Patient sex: F
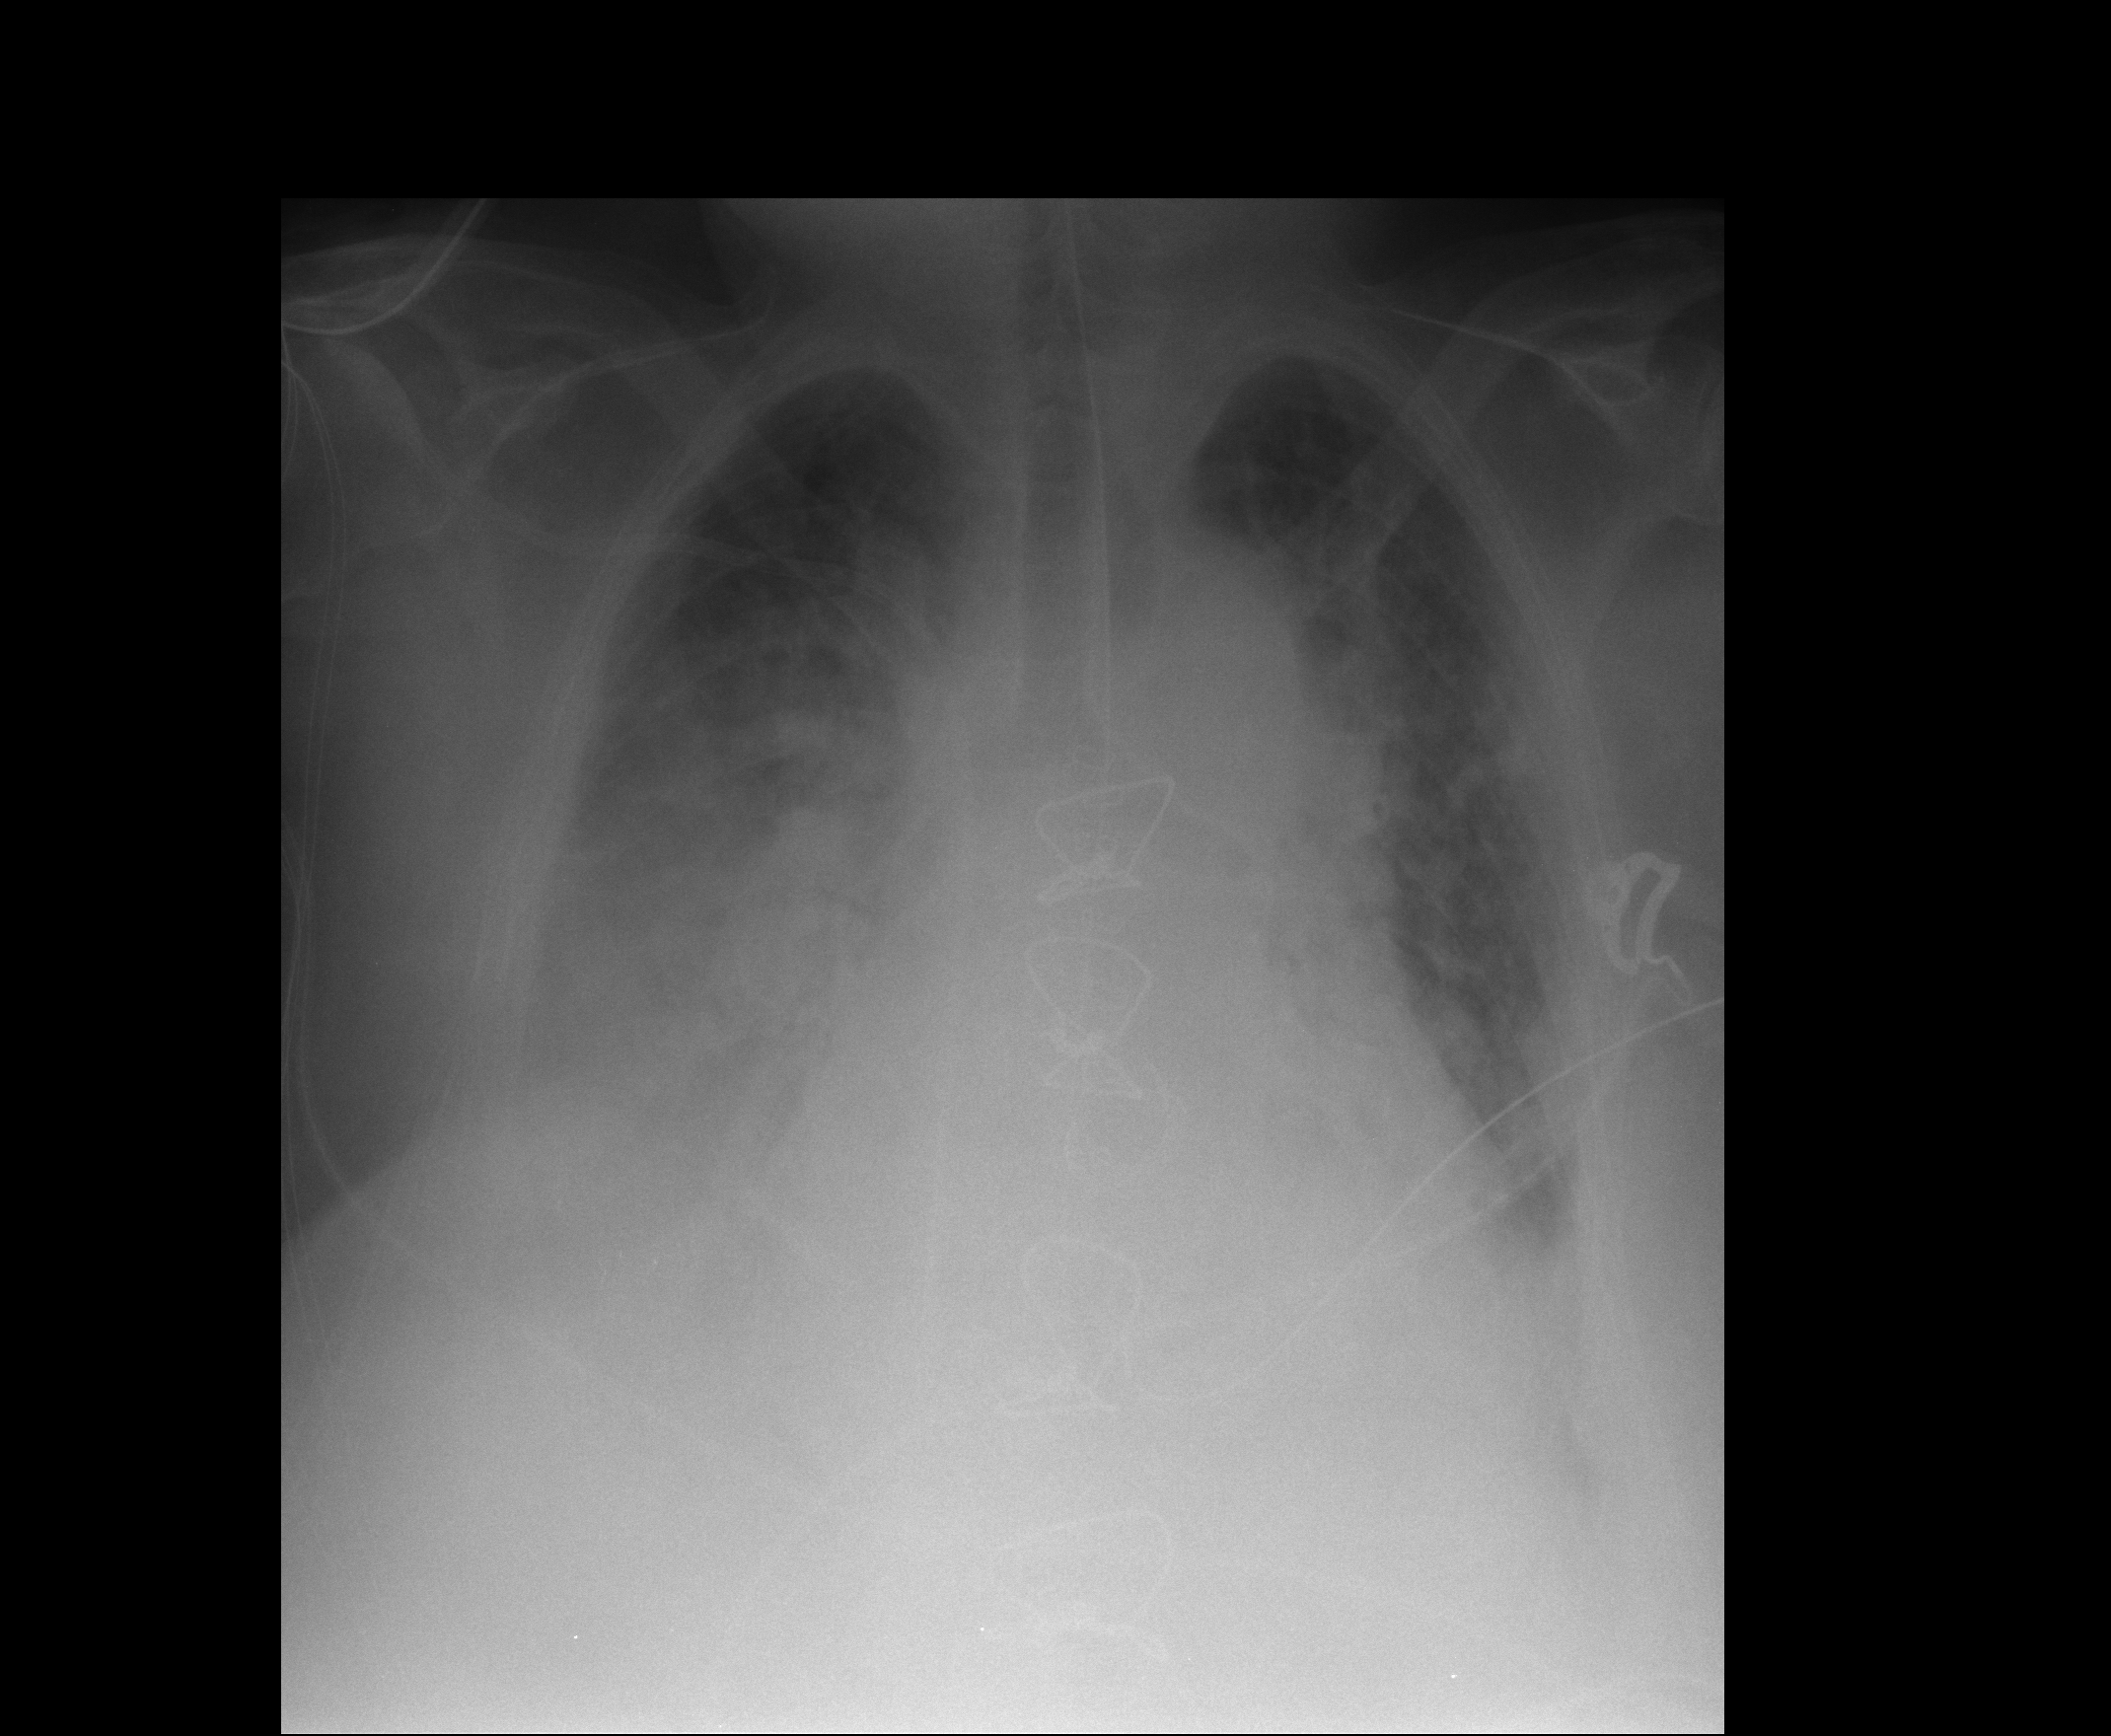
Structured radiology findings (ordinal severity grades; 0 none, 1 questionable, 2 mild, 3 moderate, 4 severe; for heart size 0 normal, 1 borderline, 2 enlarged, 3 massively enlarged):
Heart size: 3
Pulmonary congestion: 4
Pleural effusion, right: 3
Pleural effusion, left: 2
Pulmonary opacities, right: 0
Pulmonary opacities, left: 0
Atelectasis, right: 4
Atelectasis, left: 3